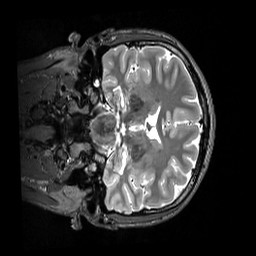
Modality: T2w
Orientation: coronal
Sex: male
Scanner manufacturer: siemens
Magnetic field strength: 3 T
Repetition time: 3.2 s
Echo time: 0.409 s